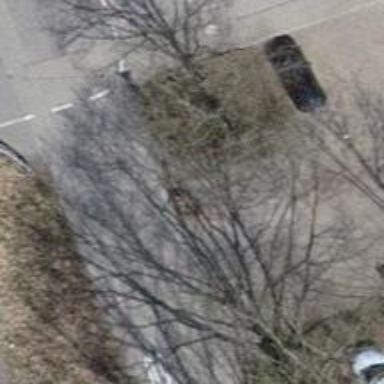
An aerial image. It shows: Compacted parking aisle service road.